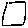
Label: square